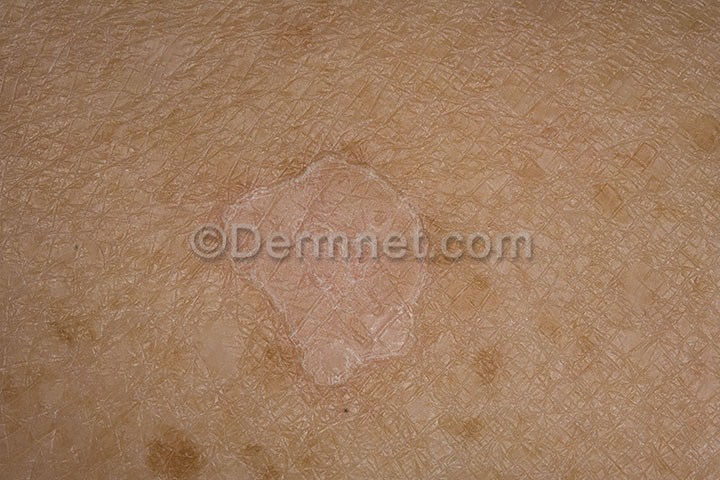
Disease: Seborrheic Keratoses and other Benign Tumors